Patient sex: M
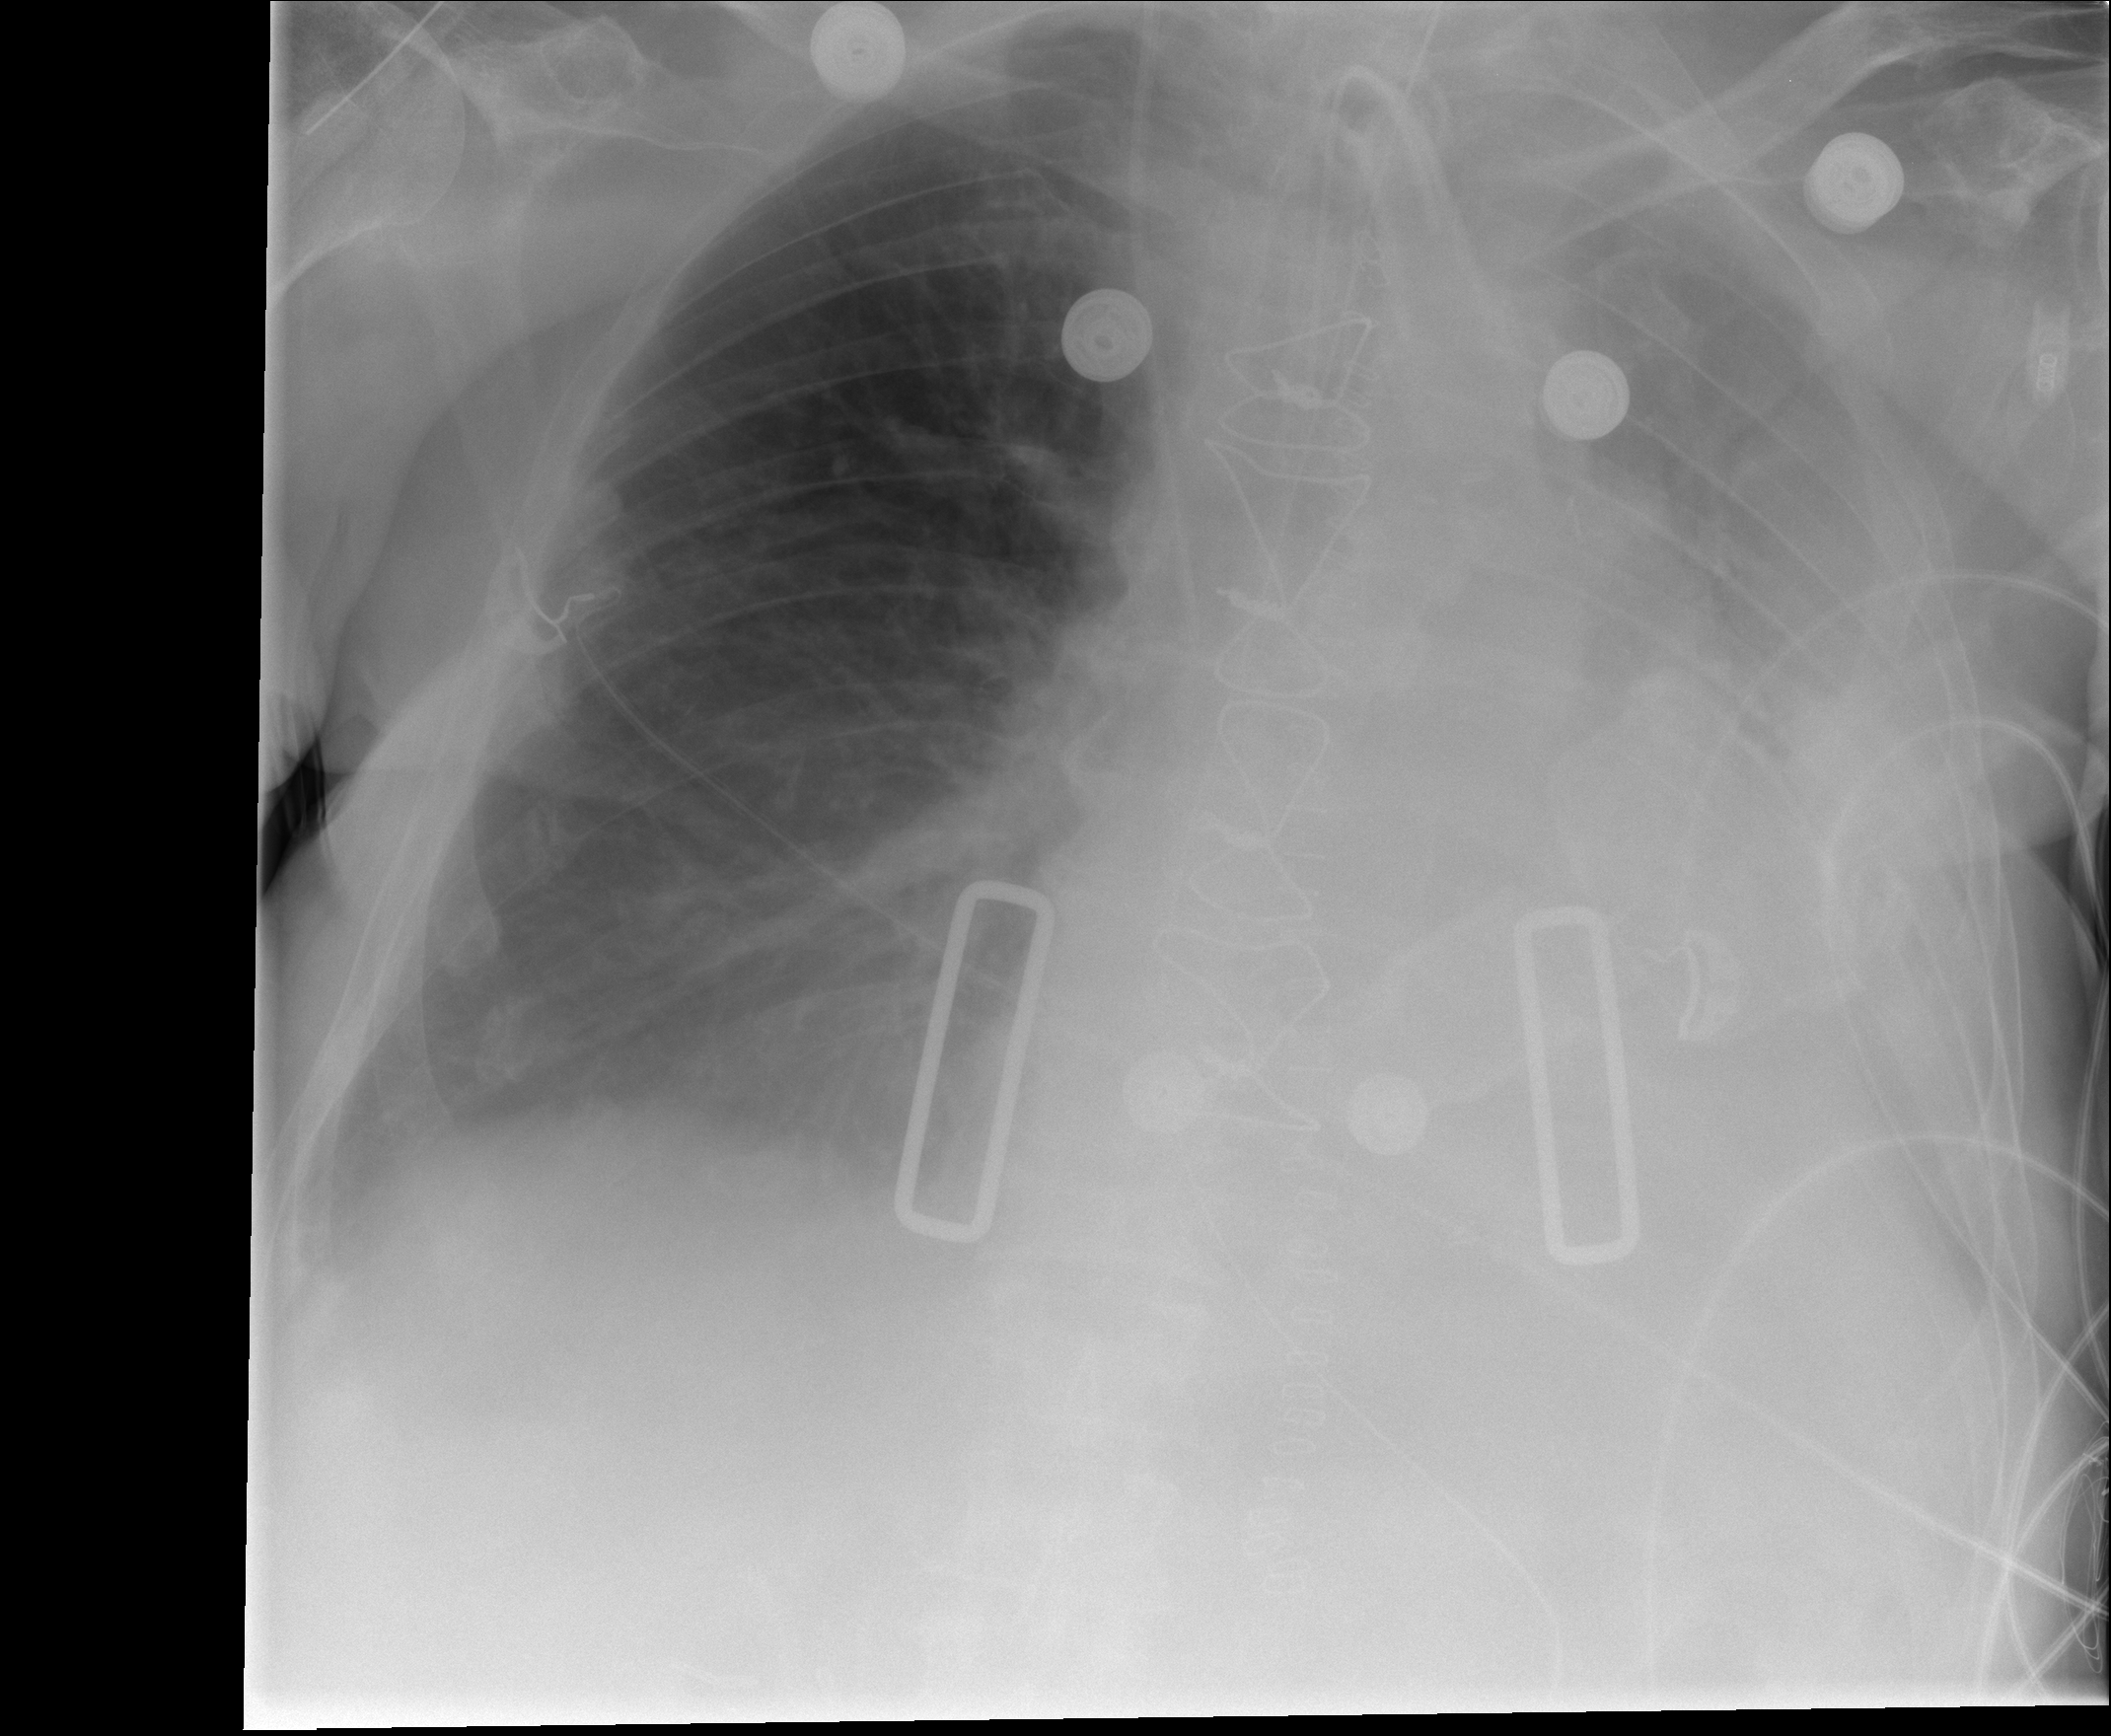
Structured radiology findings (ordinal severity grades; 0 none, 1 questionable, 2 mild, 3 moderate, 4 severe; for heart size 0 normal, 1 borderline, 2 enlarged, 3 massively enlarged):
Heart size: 3
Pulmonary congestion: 2
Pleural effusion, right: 1
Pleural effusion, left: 3
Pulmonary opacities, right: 0
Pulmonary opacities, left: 0
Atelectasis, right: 2
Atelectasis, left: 2